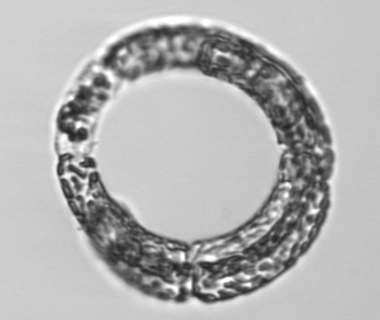
Label: Guinardia_striata